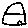
Label: house